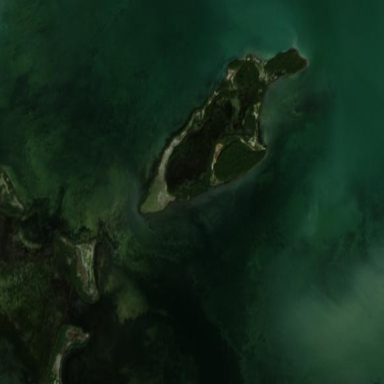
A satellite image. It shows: Island featuring forest with mangrove wetlands along the coastline.